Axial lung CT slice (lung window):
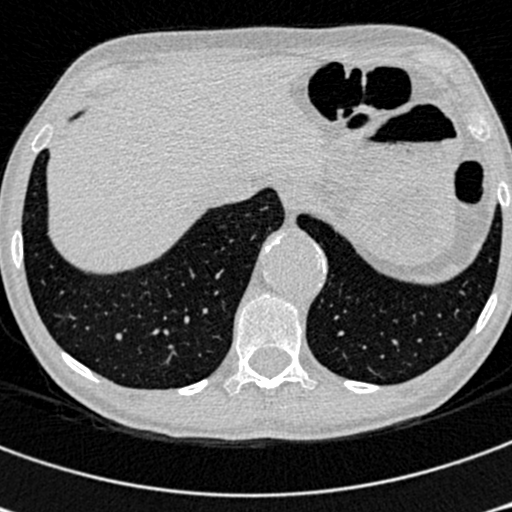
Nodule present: no